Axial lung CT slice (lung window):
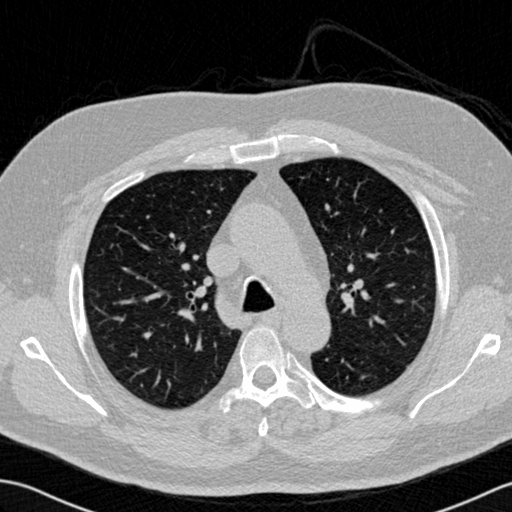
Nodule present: no